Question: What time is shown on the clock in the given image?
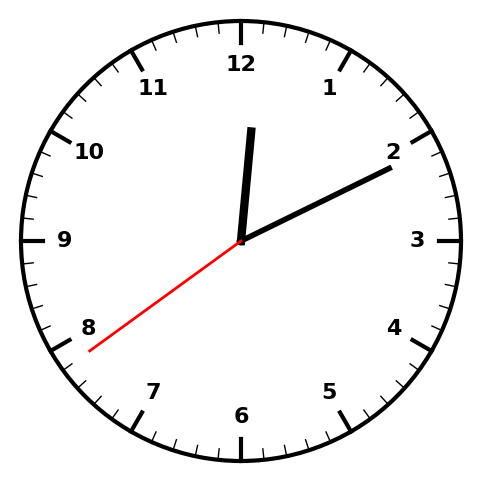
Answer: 12:10:39